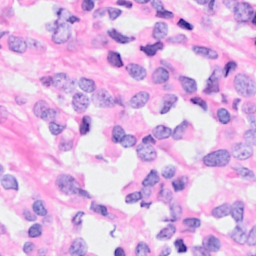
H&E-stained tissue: Breast